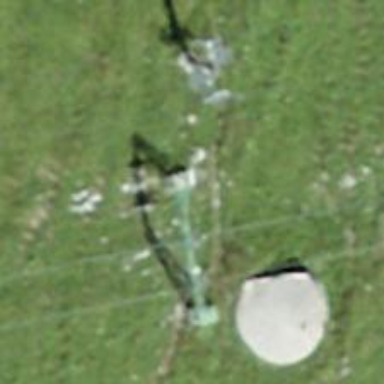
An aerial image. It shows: Pylon for aerialway.